Field crop: maize
Growth stage: 1
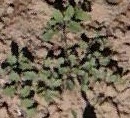
Species: convolvulus